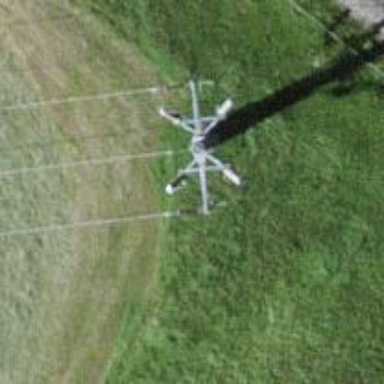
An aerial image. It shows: Tower supporting overhead power lines.